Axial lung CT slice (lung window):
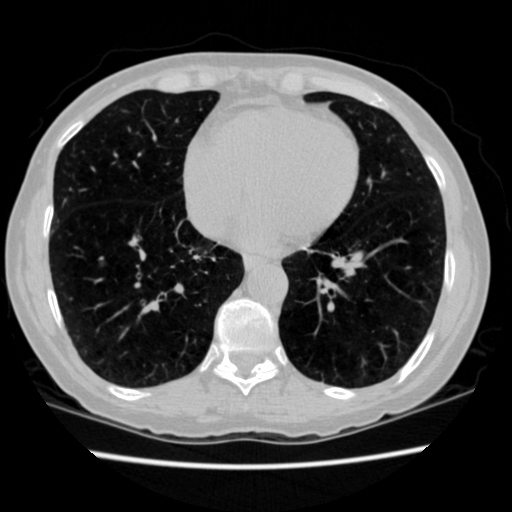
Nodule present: no